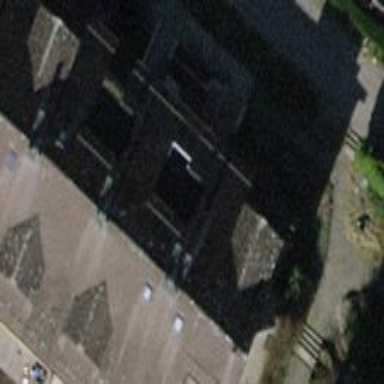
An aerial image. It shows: Terrace building.